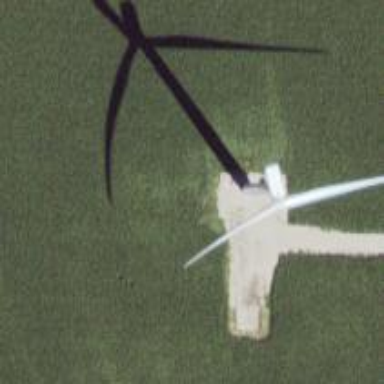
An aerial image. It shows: Wind generator powered by wind. The generator type is horizontal axis and it uses wind turbines.